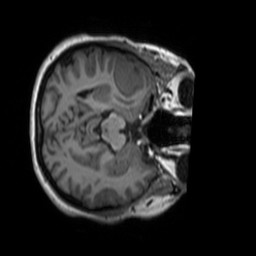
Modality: T1w
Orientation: axial
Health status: ill
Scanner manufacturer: siemens
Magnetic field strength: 3 T
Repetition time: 1.7 s
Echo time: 0.00239 s